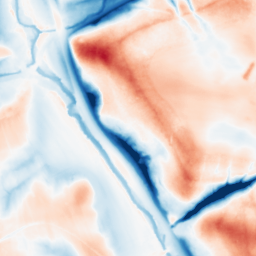
Category: multiscale
Decomposition family: dog_multiscale
Decomposition parameters: sigma_ratio: 2
n_scales: 5
base_sigma: 0.5
Upsampling method: cubic_mitchell
Upsampling parameters: scale: 2
Upsampling scale: 2